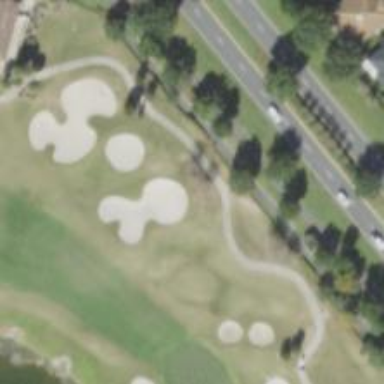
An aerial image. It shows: Golf cartpath that is also road path.